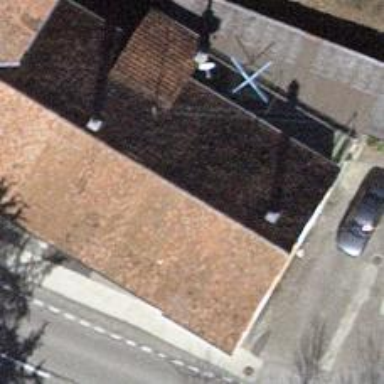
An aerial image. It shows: Restaurant.